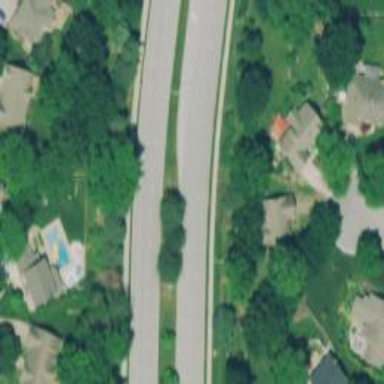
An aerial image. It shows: Dash road marking.